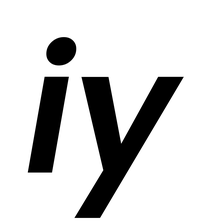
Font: Poppins-SemiBoldItalic